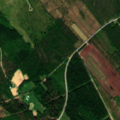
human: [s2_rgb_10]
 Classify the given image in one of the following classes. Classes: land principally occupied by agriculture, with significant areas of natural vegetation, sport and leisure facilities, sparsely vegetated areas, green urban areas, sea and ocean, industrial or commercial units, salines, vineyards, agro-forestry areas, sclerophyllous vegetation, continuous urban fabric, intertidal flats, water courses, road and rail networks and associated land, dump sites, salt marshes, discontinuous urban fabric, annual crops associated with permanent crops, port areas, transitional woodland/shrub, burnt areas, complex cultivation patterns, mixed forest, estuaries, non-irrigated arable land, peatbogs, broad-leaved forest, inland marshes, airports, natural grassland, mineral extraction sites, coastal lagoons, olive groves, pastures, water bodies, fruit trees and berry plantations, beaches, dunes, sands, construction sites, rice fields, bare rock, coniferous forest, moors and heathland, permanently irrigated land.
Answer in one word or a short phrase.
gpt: coniferous forest, mixed forest, transitional woodland/shrub, peatbogs